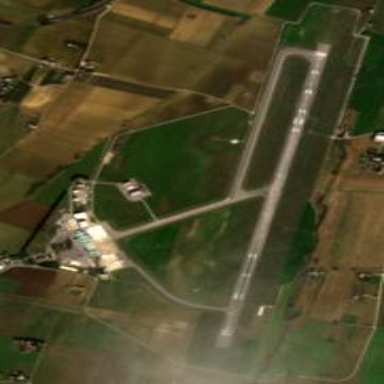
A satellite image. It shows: International public aerodrome.